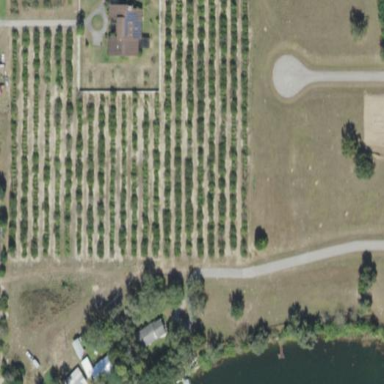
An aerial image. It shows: Orchard.